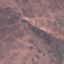
Land use / land cover class: HerbaceousVegetation